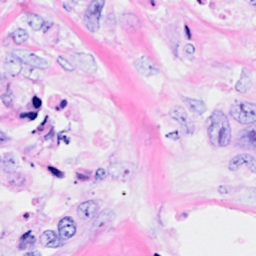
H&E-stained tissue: Breast